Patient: sex F, age 63
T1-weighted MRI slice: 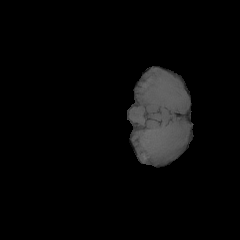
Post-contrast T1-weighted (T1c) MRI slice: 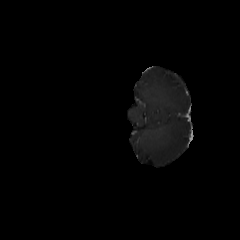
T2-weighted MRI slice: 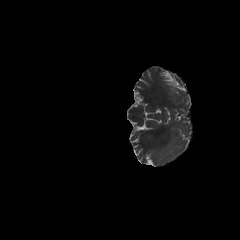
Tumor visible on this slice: no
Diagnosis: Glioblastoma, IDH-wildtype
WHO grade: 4